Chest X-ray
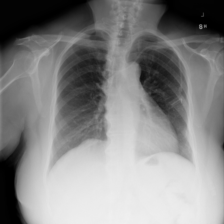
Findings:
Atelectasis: negative
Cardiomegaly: negative
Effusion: negative
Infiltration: negative
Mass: negative
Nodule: negative
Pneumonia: negative
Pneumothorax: negative
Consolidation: negative
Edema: negative
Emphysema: negative
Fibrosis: negative
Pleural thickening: negative
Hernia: negative